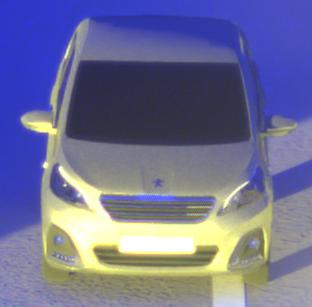
Make: Peugeot
Model: 108 1.0 VTi 68
Detailed model: 108
Model produced from: 2015/03
Model produced until: 2016/10
Doors: 3
Color: gray
Road condition: dry road
Daytime: sunrise or sunset
Contrast: high contrast